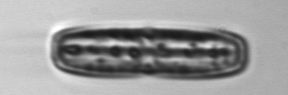
Label: Ephemera